Question: I want to make drawable like below,

I am able to make the Rectangle and Triange shape in two different xml files. But i want to joint them to make the drawable like this.
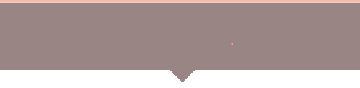
Answer: Use 'layer-list' to make this custom shape 'drawable'.
'''
<?xml version="1.0" encoding="utf-8"?>
<layer-list xmlns:android="http://schemas.android.com/apk/res/android">
<!-- Transparent Rectangle -->
<item>
<shape android:shape="rectangle">
<size
android:width="300dp"
android:height="60dp" />
<solid android:color="@android:color/transparent" />
</shape>
</item>
<!-- Colored Rectangle -->
<item
android:bottom="20dp">
<shape android:shape="rectangle">
<size
android:width="300dp"
android:height="60dp" />
<solid android:color="#9A8585" />
</shape>
</item>
<!-- Bottom Triangle -->
<item
android:left="80dp"
android:right="120dp"
android:top="0dp"
android:bottom="30dp">
<rotate android:fromDegrees="45">
<shape android:shape="rectangle">
<solid android:color="#9A8585" />
</shape>
</rotate>
</item>
<!-- Top Border -->
<item
android:bottom="75dp">
<shape android:shape="rectangle">
<solid android:color="#EFC1B3" />
</shape>
</item>
</layer-list>
'''
'''
<LinearLayout
android:layout_width="wrap_content"
android:layout_height="wrap_content"
android:background="@drawable/custom_shape"/>
'''
<URL>
Hope this will help~